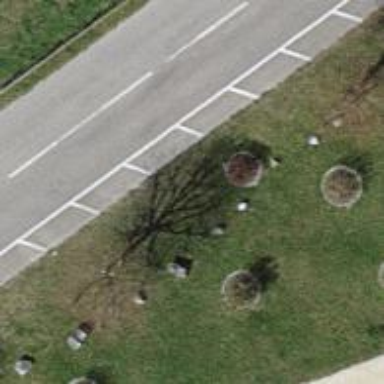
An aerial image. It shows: Shrub in its natural environment.